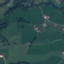
Land use / land cover: Pasture